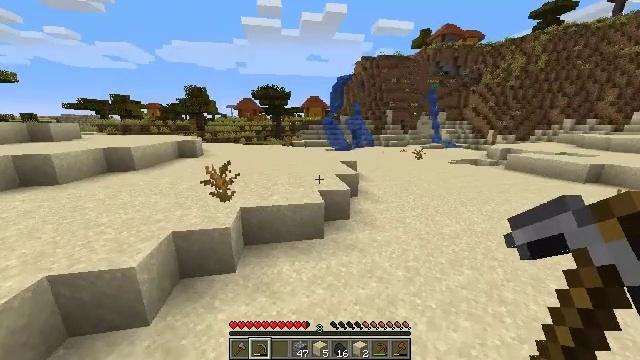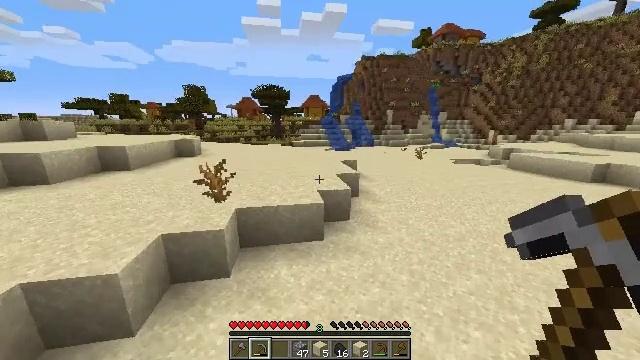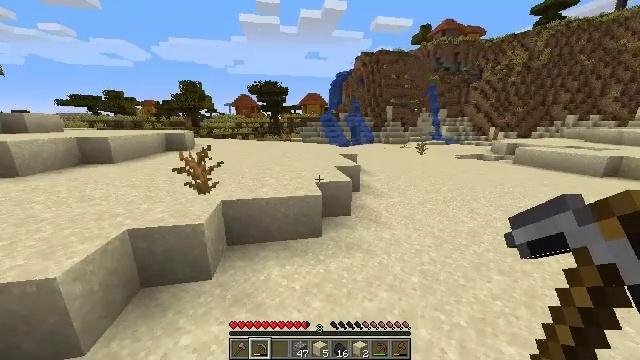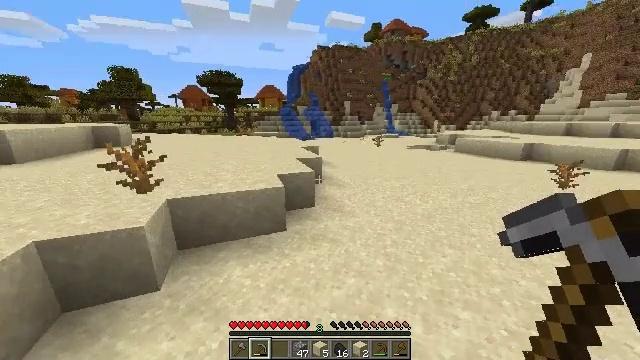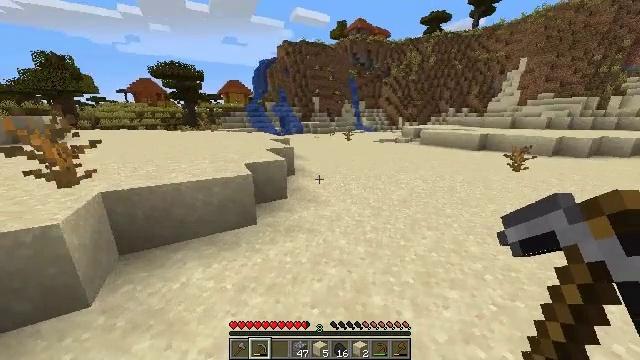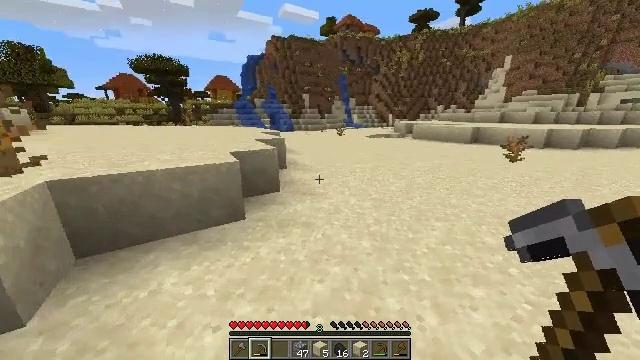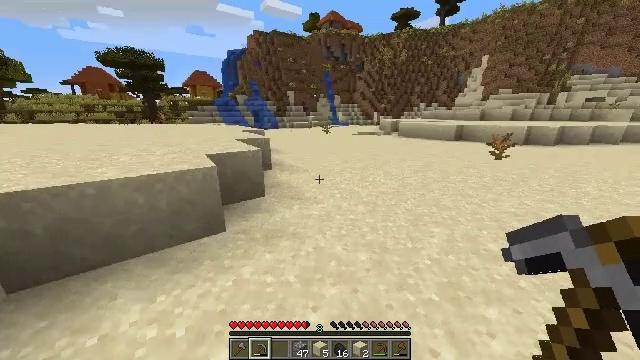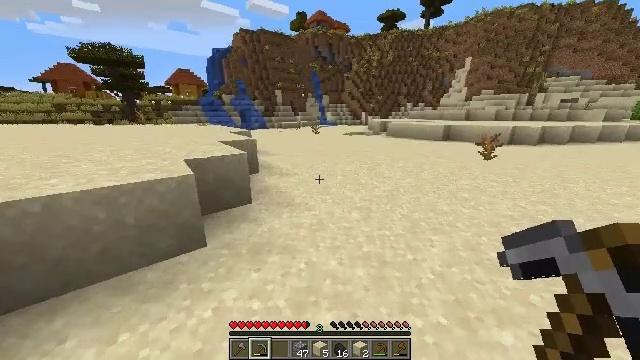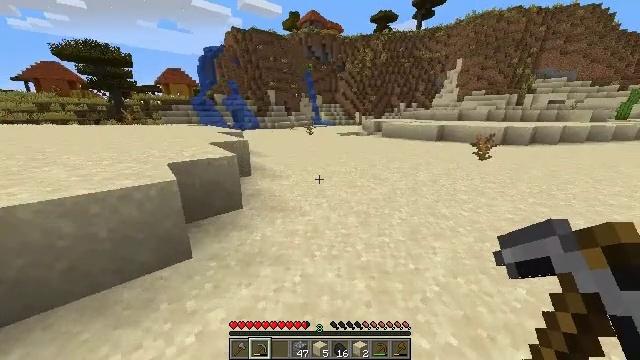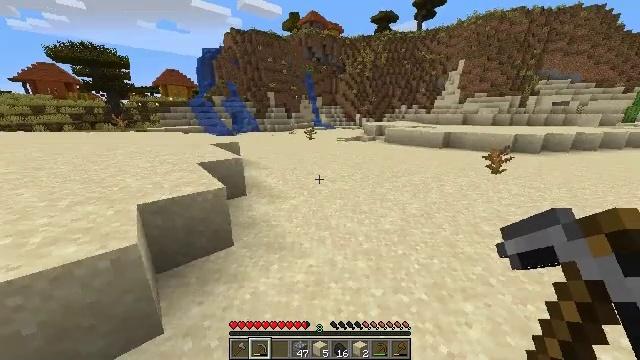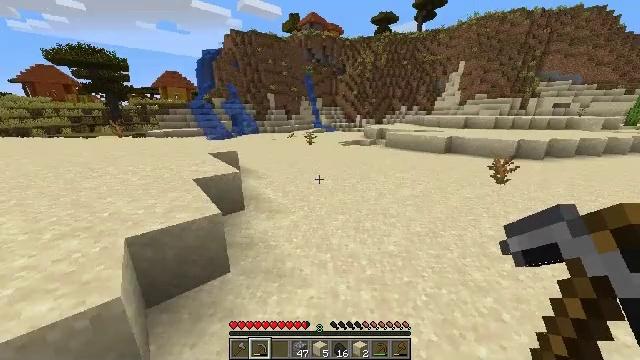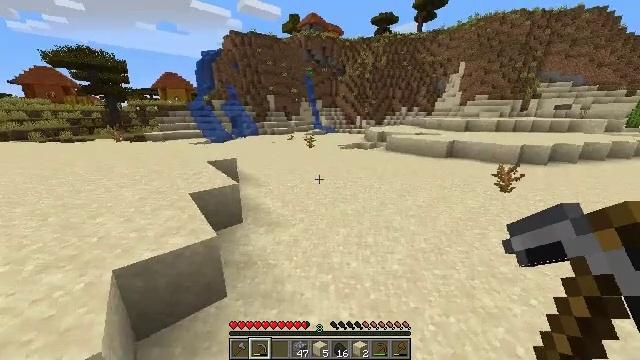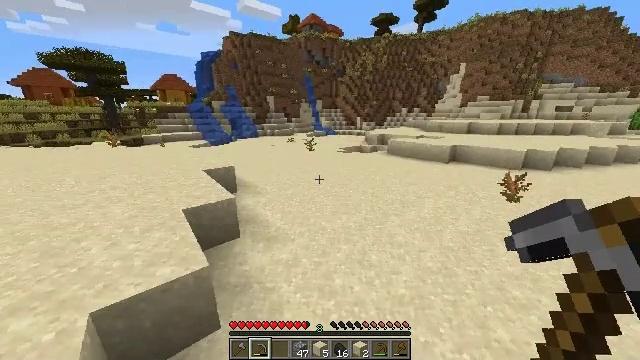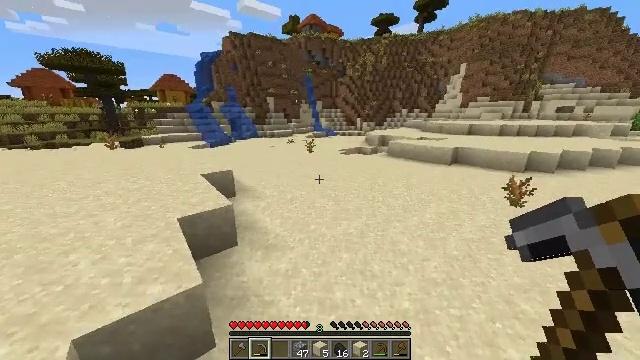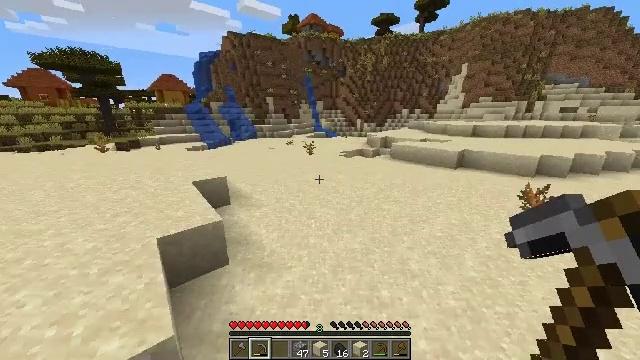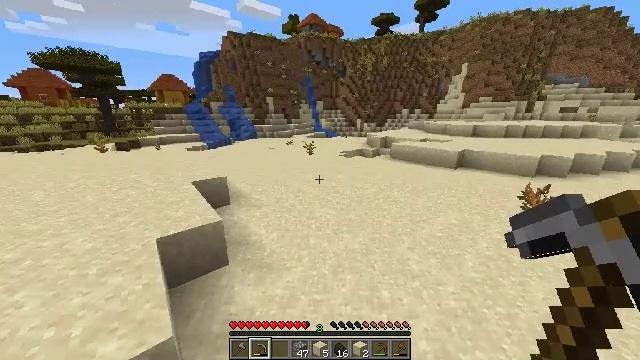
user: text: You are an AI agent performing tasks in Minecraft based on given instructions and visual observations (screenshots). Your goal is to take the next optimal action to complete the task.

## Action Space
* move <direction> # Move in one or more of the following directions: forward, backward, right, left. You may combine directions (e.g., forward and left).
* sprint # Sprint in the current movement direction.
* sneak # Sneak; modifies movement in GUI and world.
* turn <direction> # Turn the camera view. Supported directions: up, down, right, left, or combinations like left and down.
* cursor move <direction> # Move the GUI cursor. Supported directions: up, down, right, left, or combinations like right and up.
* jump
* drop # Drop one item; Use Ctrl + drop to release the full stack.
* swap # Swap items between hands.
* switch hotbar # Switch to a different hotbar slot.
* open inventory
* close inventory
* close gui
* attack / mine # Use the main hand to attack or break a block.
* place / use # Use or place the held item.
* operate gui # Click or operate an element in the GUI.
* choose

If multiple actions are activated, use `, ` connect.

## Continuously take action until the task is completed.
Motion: motion action
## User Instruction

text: Gather hay blocks from the farm.
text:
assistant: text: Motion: move forward
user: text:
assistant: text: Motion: move forward
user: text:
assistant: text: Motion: move forward, turn right and down
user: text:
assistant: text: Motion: move forward, turn right
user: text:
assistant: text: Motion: move forward, turn right
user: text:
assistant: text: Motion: move forward, turn right
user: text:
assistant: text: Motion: move forward, turn right
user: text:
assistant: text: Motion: move forward, turn right
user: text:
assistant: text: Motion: move forward, jump
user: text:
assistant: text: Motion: move forward, jump
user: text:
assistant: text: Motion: move forward, jump
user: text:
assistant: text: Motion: move forward, jump
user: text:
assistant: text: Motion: move forward, jump
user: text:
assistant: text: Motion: move forward
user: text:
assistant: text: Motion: move forward
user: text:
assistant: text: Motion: move forward
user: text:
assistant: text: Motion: move forward
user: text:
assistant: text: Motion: move forward
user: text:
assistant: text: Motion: move forward
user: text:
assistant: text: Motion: move forward
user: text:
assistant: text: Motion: move forward, jump
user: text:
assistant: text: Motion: move forward, jump
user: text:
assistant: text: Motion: move forward, jump
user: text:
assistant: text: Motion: move forward, jump
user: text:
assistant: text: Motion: move forward, jump
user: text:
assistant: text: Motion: move forward
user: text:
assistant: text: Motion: move forward
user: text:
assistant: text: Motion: move forward
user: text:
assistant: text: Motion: move forward
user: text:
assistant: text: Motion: move forward